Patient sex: M
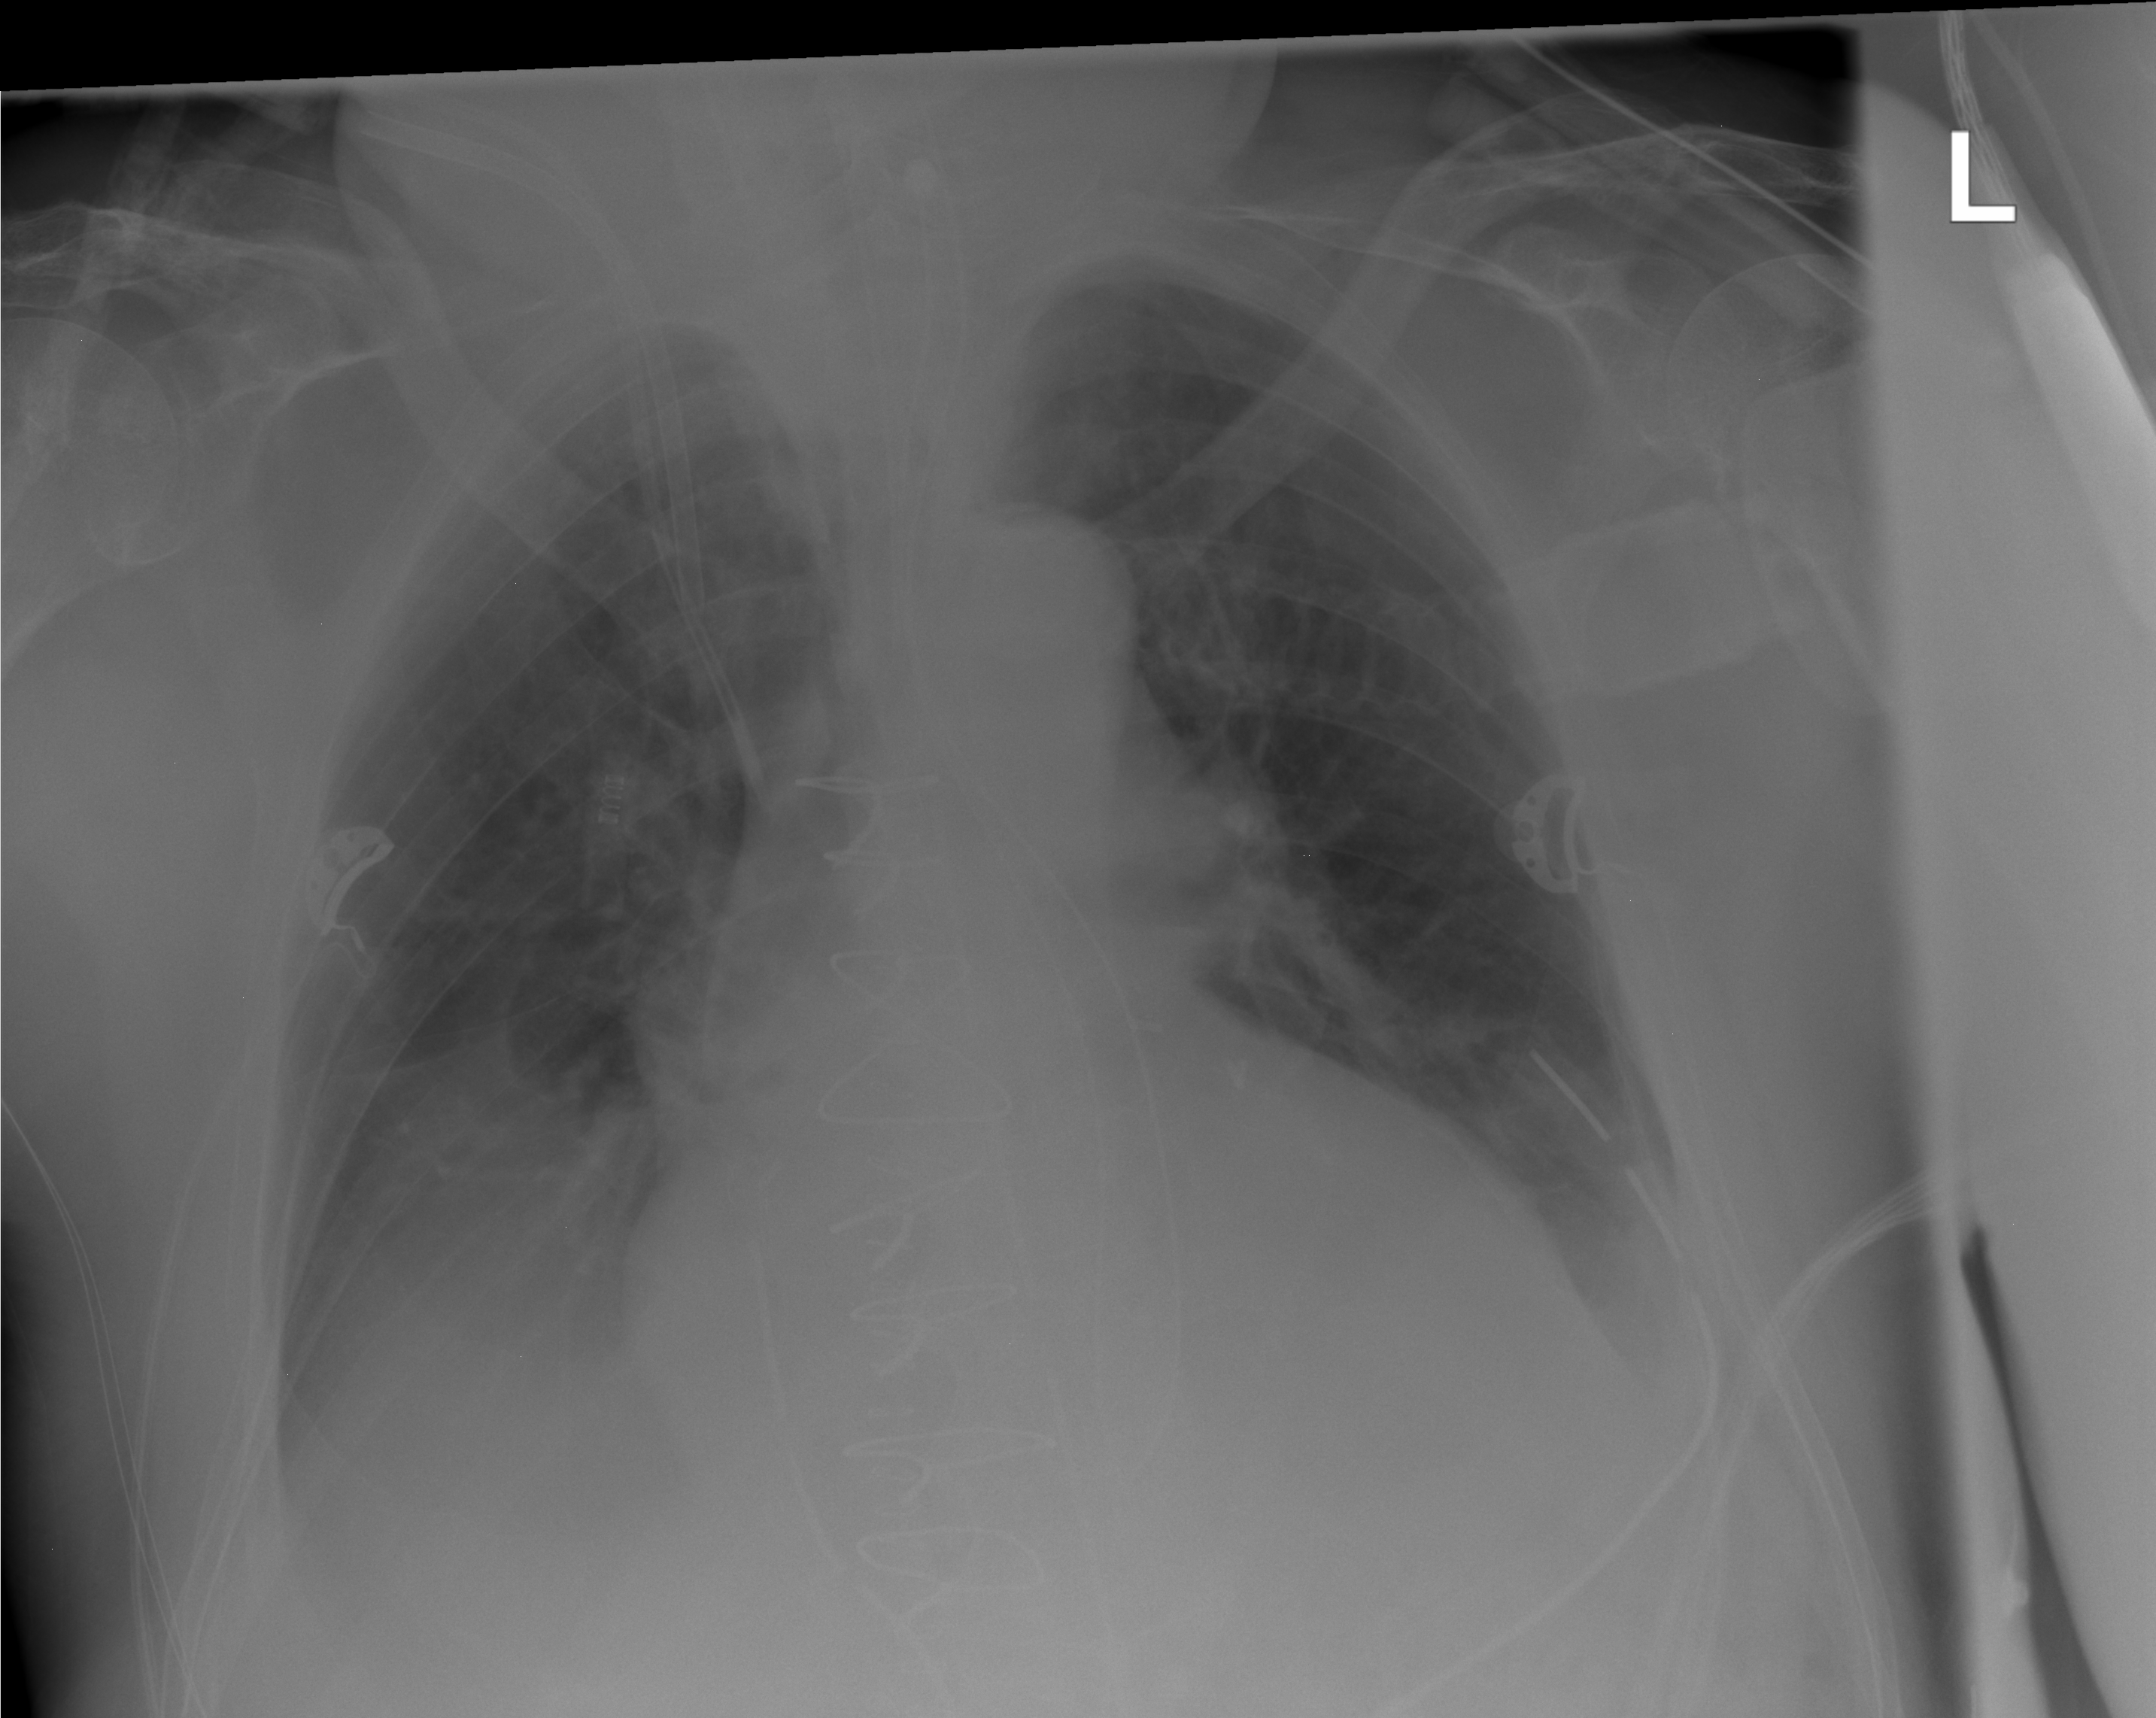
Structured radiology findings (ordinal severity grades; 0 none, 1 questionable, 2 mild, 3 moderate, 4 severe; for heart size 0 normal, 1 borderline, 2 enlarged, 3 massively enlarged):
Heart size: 2
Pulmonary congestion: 0
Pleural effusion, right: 2
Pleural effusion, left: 1
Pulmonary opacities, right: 0
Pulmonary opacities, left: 0
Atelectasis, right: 2
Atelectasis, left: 1